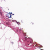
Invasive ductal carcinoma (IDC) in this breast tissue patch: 0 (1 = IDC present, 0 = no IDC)